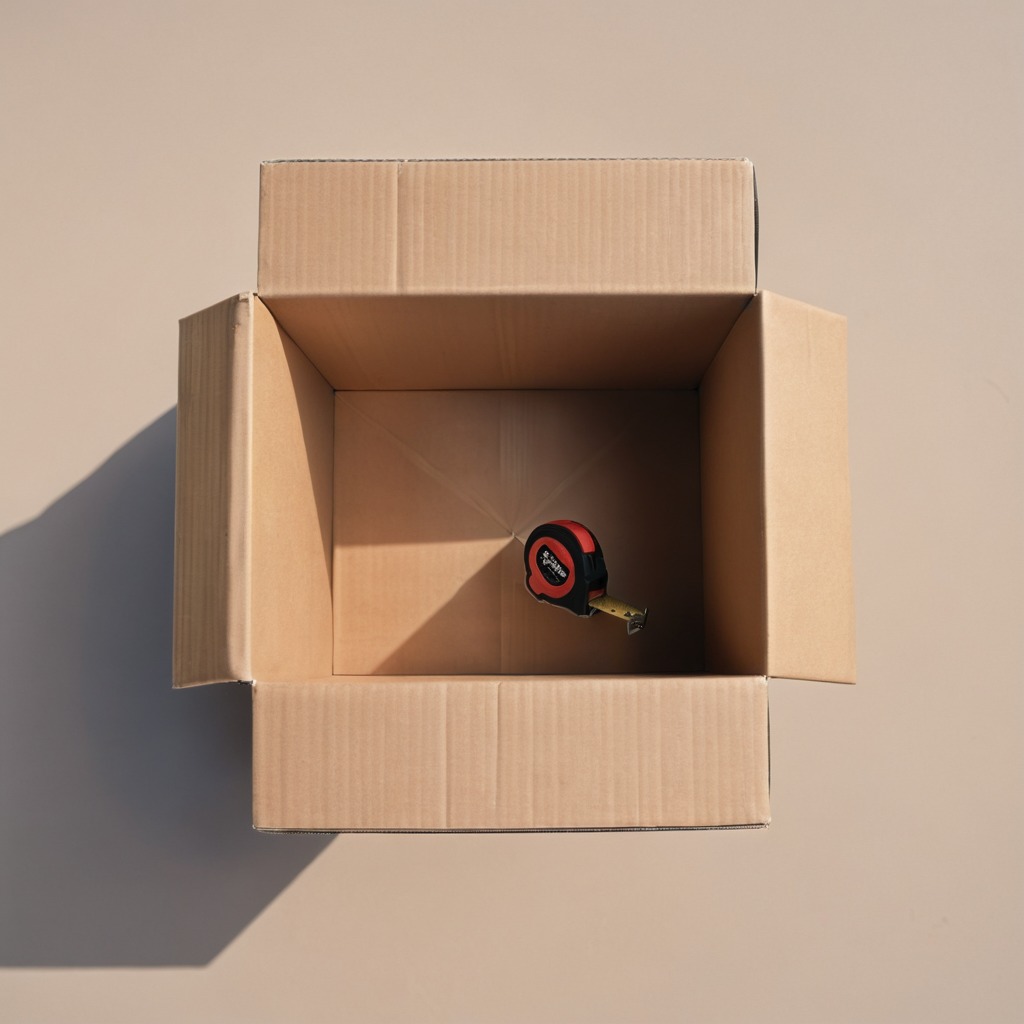
A measuring tape is lying on the cardboard box surface.